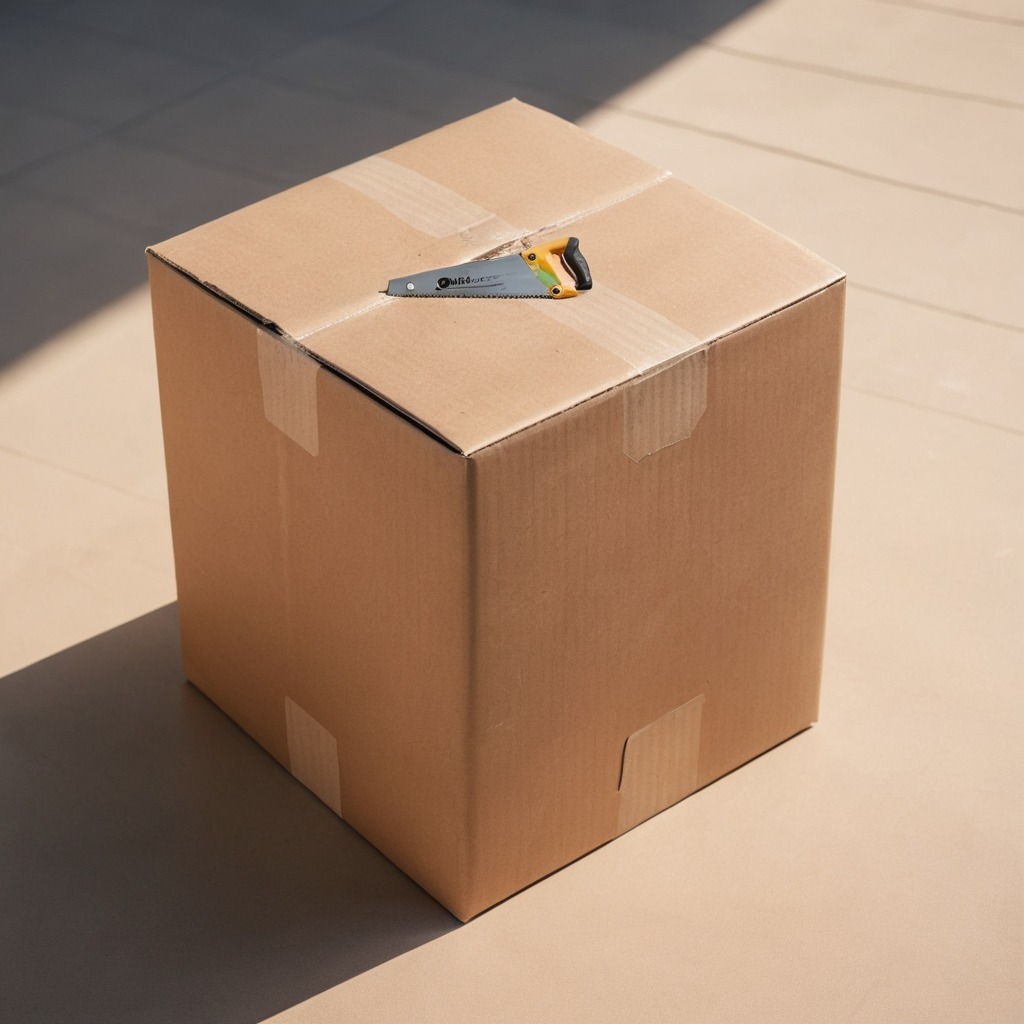
A metal saw is lying on the cardboard box surface.